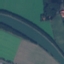
Land use / land cover class: River